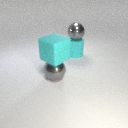
large cyan rubber cube in front of large gray metal sphere